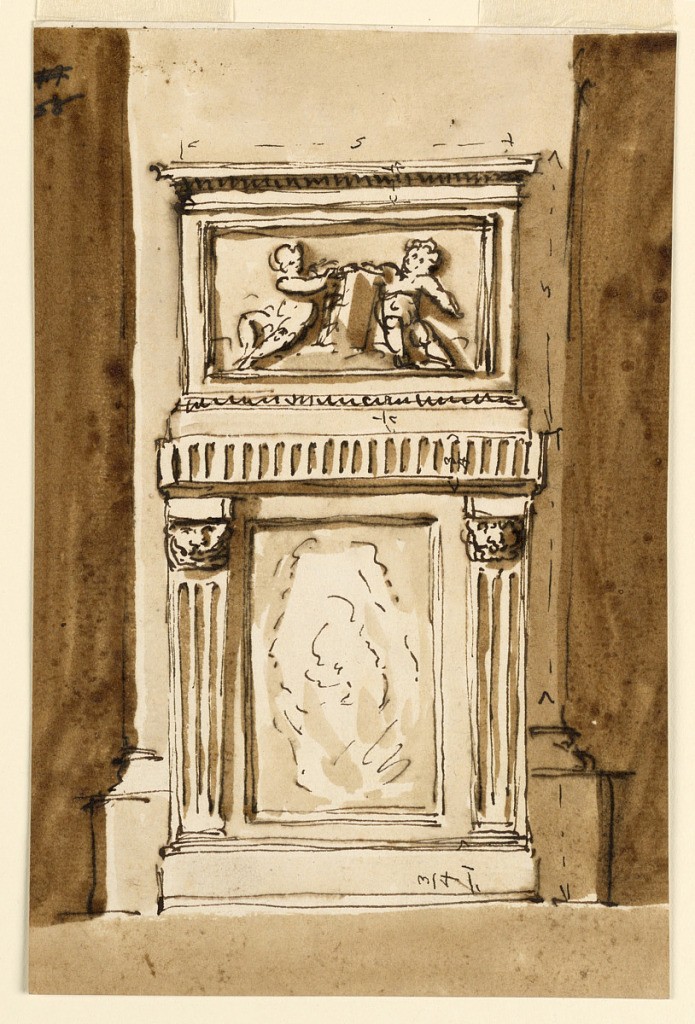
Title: Design for the Pedestal and Base of a Pillar in a Church
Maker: Giuseppe Barberi, Italian, 1746–1809
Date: ca. 1790
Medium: Pen and brown ink, brush and brown wash on off-white laid paper, lined
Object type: Drawing
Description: The lower pedestal is high rectangular with a low base, the height of which is indicated as "3/4"; so is that of the fluted frieze. Laterally are fluted pillars with masks instead of capitals. For the inside of the framed panel a filling with marble seems to be intended. The upper pedestal is broad rectangular. In its panel are two sitting putti with a book. The height of its plinth and of its entablature is given as "5", so is its upper width. The height of the lower pedestal is "7". Usual background.